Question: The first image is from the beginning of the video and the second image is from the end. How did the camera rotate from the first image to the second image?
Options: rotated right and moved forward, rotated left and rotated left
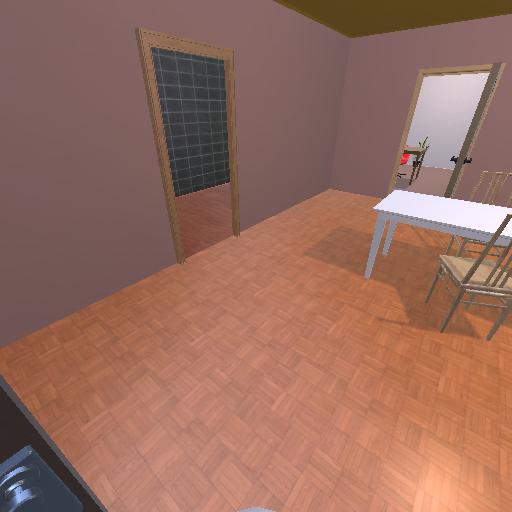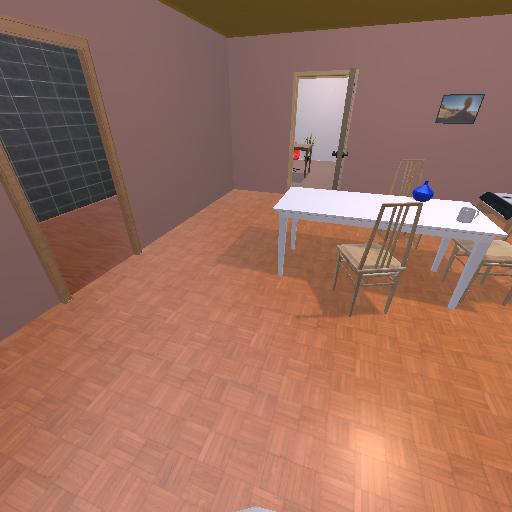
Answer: rotated right and moved forward